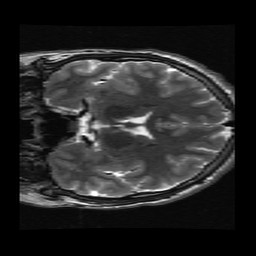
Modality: T2w
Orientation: coronal
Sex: male
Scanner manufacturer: ge
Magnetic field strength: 3 T
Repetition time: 5 s
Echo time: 0.1017 s